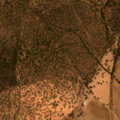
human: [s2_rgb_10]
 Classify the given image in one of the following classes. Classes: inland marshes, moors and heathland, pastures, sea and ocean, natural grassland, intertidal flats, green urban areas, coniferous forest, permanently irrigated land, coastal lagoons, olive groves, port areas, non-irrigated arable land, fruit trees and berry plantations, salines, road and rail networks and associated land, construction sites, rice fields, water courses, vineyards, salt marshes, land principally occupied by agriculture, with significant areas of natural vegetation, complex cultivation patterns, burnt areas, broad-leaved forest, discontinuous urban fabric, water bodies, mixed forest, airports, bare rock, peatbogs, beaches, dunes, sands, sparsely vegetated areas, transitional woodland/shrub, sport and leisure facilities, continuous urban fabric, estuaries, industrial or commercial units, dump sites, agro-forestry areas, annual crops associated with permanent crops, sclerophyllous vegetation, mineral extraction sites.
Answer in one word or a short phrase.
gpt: non-irrigated arable land, agro-forestry areas